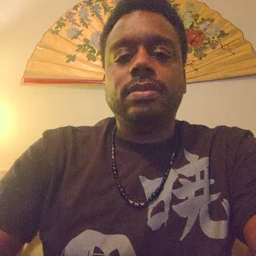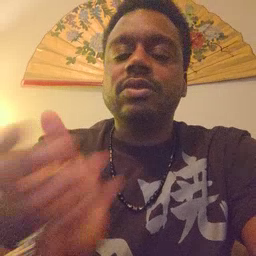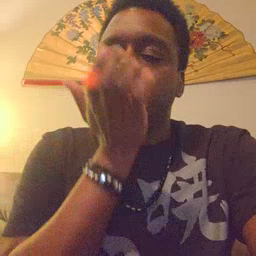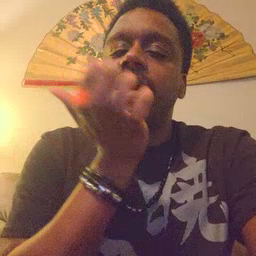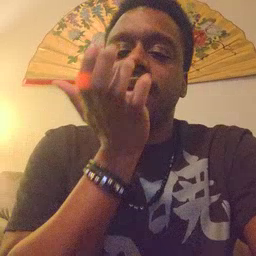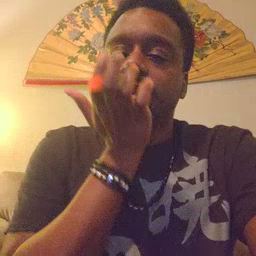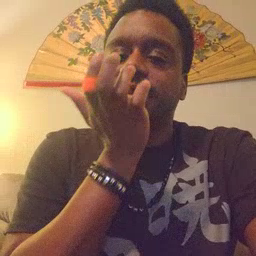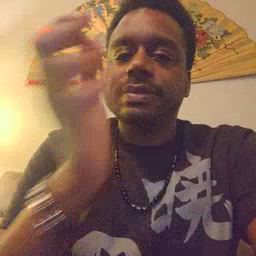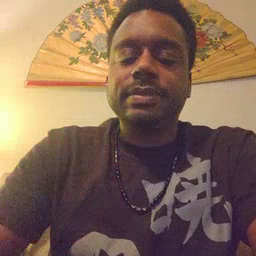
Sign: grass